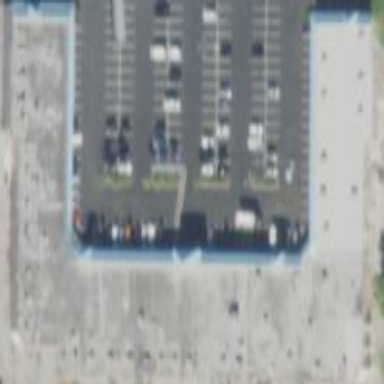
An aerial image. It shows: Mall building.